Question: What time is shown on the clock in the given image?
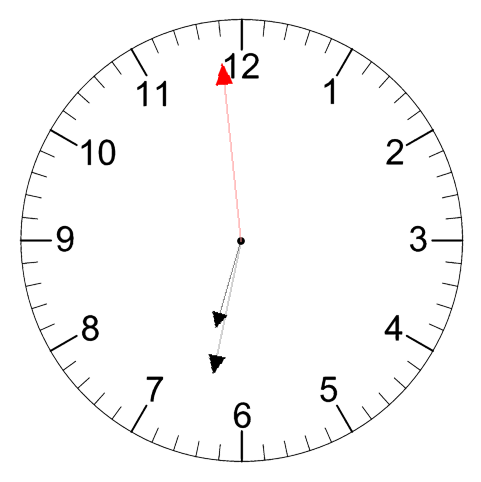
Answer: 06:31:59